The plot is a time-scale (wavelet) decomposition of a bearing vibration signal. Classify the bearing condition as one of: normal, inner_race, outer_race, ball.
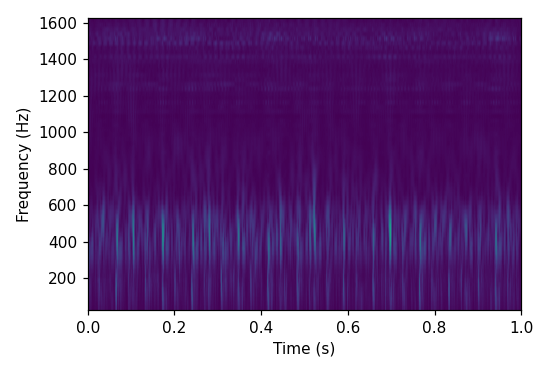
Answer: outer_race